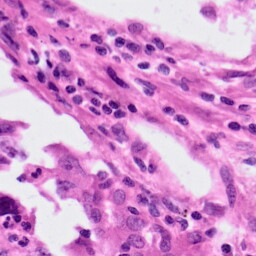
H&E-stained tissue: Lung